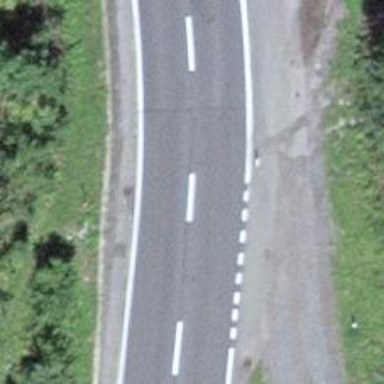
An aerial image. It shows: Primary highway.